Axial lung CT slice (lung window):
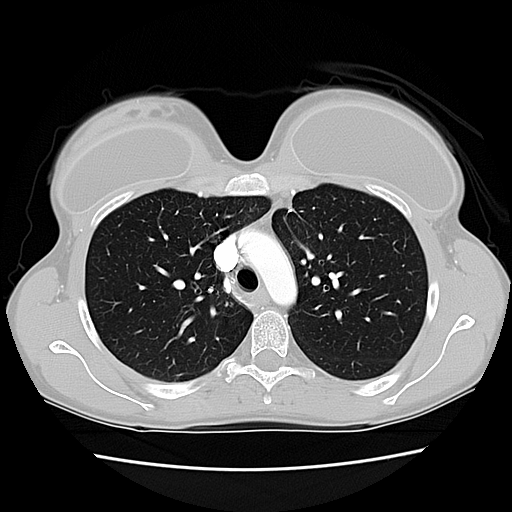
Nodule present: no